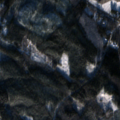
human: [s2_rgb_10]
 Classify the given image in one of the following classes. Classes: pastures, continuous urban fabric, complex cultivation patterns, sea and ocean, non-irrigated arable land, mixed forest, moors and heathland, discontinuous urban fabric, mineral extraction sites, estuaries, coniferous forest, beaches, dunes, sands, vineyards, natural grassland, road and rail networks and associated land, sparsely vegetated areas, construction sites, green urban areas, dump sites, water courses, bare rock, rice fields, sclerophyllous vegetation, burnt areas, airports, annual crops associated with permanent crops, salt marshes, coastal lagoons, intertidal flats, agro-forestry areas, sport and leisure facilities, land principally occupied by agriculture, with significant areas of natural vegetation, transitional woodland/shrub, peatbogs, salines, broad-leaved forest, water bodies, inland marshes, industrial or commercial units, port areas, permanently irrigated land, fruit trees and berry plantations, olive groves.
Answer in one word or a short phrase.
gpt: land principally occupied by agriculture, with significant areas of natural vegetation, coniferous forest, mixed forest, transitional woodland/shrub